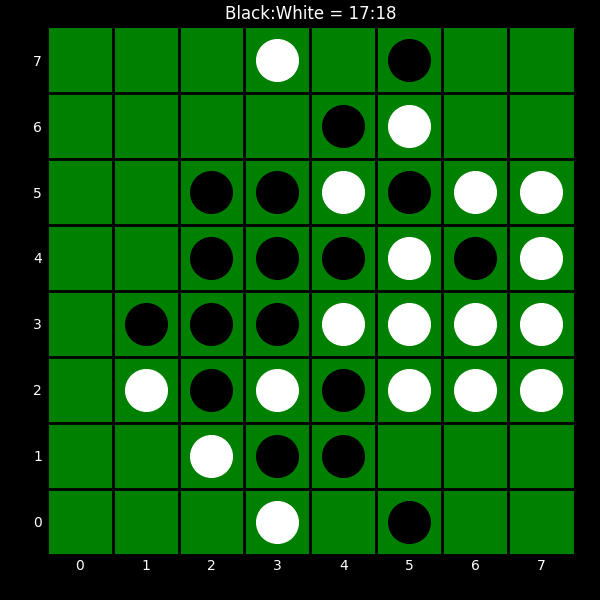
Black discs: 17
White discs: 18